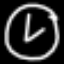
Label: clock